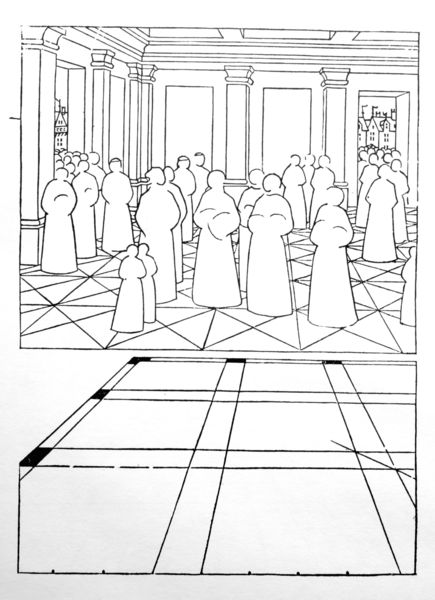
Titel: Illustration aus: "De Artificiali Perspectiva"
Künstler: Viator
Standort: New York
Institution: Pierpont Morgan Library
Schlagwörter: gruppe, kopf, mann, schatten, umhang, weiß, komposition, menschen, stadt, fenster, grau, köpfe, männer, pfeiler, raum, schwarz, skizze, säule, säulen, tür, zeichnung, ausblick, gebäude, haus, fest, gesellschaft, teppich, versammlung, wand, architektur, gesicht, mensch, stehen, innenraum, felder, häuser, gitter, kirche, boden, interieur, kutte, mantel, decke, kind, personen, blatt, bühne, person, renaissance, kinder, aussicht, papier, umrisse, ansicht, bogen, fahnen, fassaden, perspektive, türen, studie, tanzsaal, übung, jungen, abstrakt, giebel, grafik, graphik, klein, linien, pilaster, saal, figuren, türrahmen, junge, striche, tor, umriss, halle, fluchtlinien, rechtecke, stadtansicht, wände, eingang, buch, durchblick, rechteck, linie, druck, grafisch, stich, illustration, schwarzweiß, strich, schach, kachel, gebet, entwurf, schema, kapitelle, fries, quadrate, portal, tore, kreuze, zeichnen, verkürzung, fluchtpunkt, zentral, diagonale, geistliche, mönche, plan, kutten, kassettendecke, schemen, dreiecke, schief, verlauf, kästchen, quadrat, netz, raster, anordnung, kassette, riss, proportionen, lisenen, eintreten, traktat, aufriss, maßstab, zeichung, tonsur, verteilung, grundriß, aufteilung, kubus, kirchbau, berechnung, mathematik, maß, proportion, eckpunkte, strichzeichnung, theorie, messung, gitternetz, größe, aufstellung, verhältnis, lehrbuch, regeln, andeutung, pfeilder, mathe, größenverhältnis, fussbogen, hale, raumgefüge, sikhouetten, wandflächen, proportionsskizze, verlauf+, anordnund